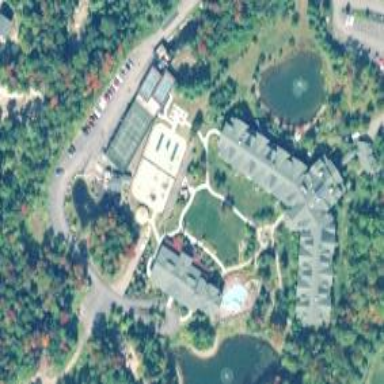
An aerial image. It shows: Hotel offering tourism services.